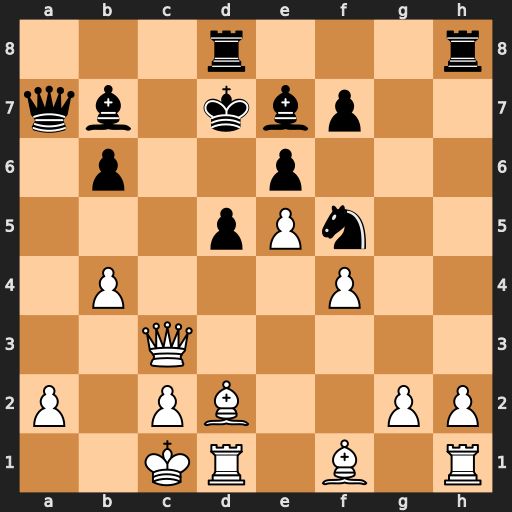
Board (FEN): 3r3r/qb1kbp2/1p2p3/3pPn2/1P3P2/2Q5/P1PB2PP/2KR1B1R
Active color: w
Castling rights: -
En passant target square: -
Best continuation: Bb5+ Bc6 Qxc6#